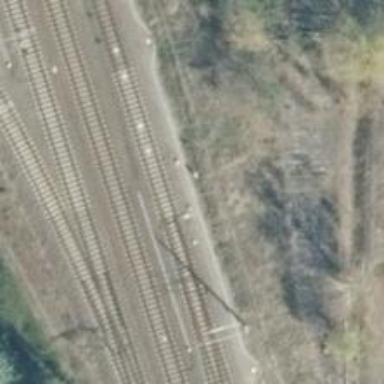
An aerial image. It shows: Railway switch with the turnout on the right side.